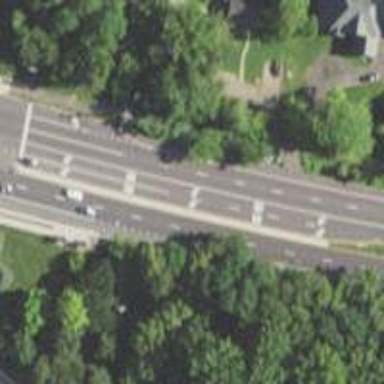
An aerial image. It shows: Primary highway.